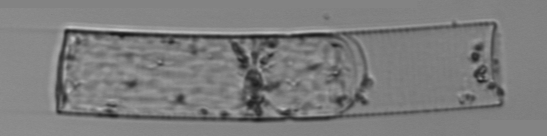
Label: Guinardia_flaccida